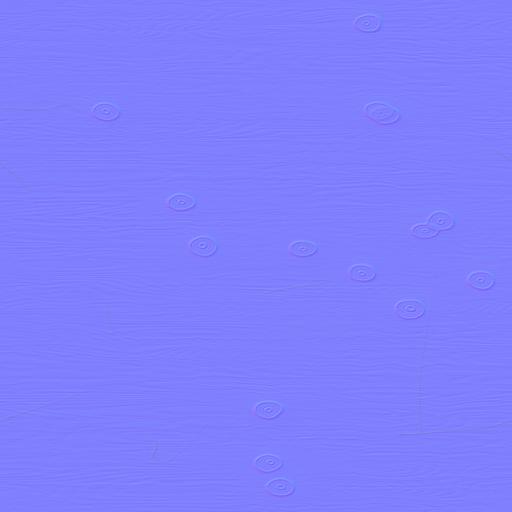
brown clean dark fine processed shiny smooth wood wooden